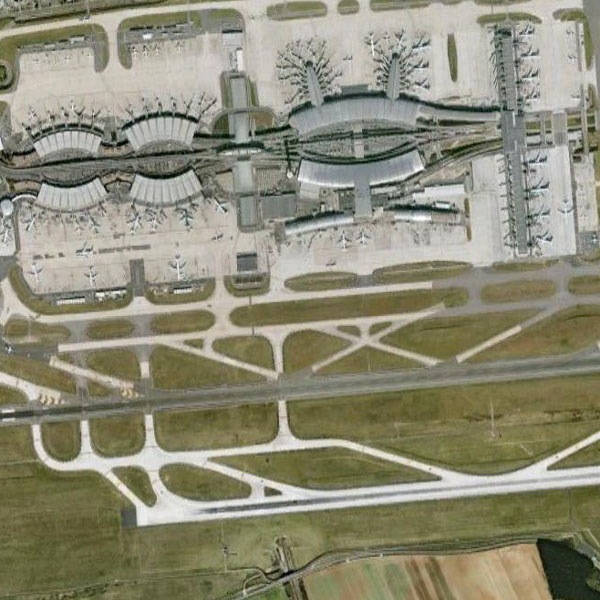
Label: Airport